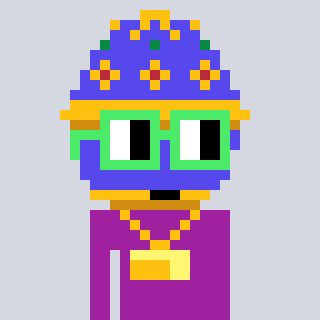
a pixel art character with square light green glasses, a faberge-shaped head and a magenta-colored body on a cool background